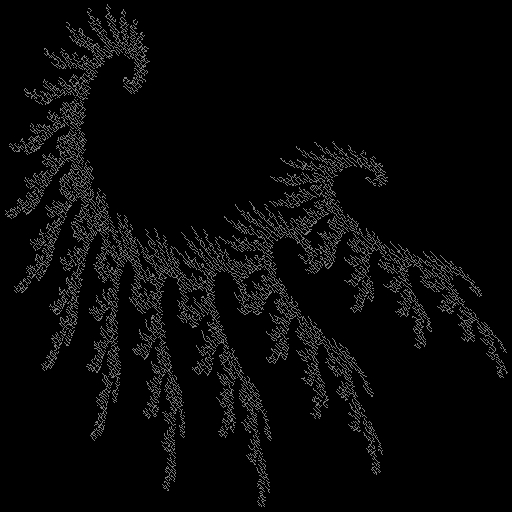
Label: grassfern